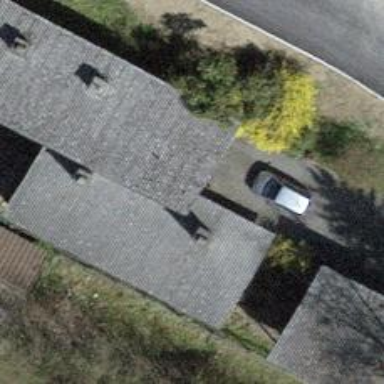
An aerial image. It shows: Building with tiled roof.